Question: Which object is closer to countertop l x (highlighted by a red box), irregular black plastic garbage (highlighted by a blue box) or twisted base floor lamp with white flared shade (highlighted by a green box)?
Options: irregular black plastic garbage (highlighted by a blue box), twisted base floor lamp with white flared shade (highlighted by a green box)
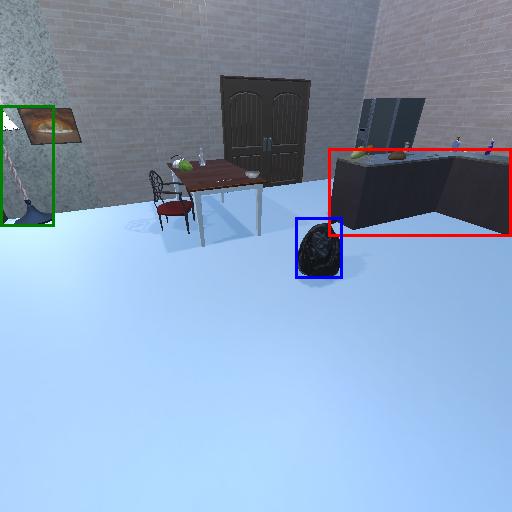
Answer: irregular black plastic garbage (highlighted by a blue box)